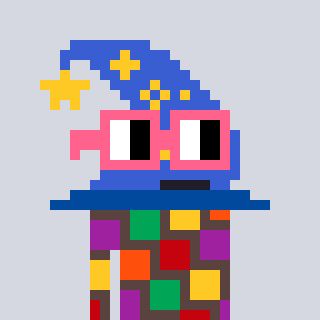
a pixel art character with square pink glasses, a wizard hat-shaped head and a darkbrown-colored body on a cool background